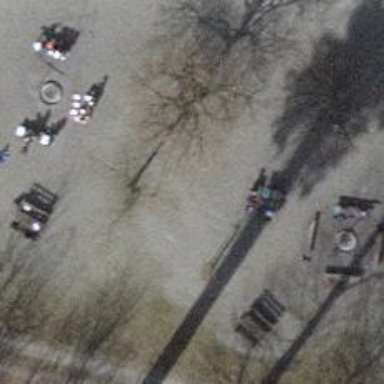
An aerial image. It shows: Picnic site with barbecue amenities available.